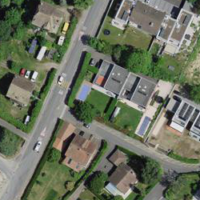
EUNIS habitat code: 55
Species observed at this site:
Cydonia oblonga